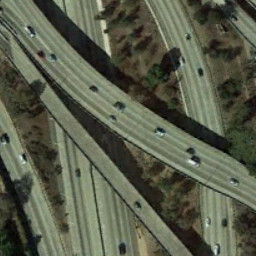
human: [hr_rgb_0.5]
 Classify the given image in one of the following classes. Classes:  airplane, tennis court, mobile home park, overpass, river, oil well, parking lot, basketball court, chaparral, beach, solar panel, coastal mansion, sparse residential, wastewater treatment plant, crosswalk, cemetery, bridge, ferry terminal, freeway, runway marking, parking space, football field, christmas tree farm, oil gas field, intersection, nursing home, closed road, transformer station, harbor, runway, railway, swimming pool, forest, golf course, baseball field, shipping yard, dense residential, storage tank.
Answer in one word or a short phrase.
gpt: overpass